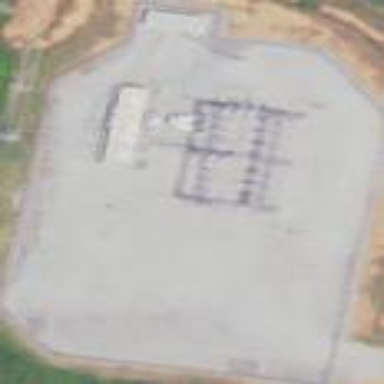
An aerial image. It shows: Distribution power substation secured by fence.